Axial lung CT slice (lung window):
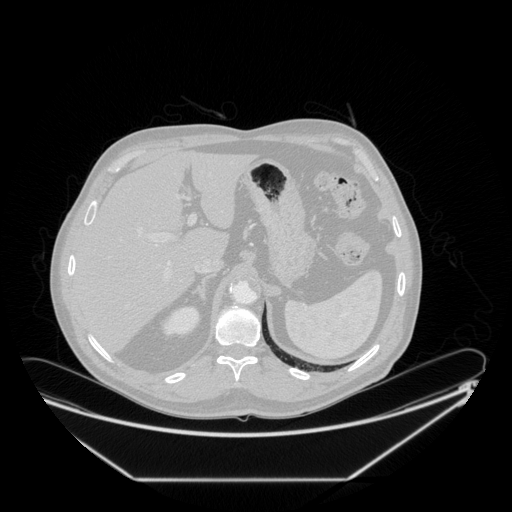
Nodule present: no